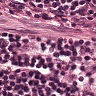
Metastatic tissue present: no